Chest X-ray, AP view. Patient: 34 years old, sex M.
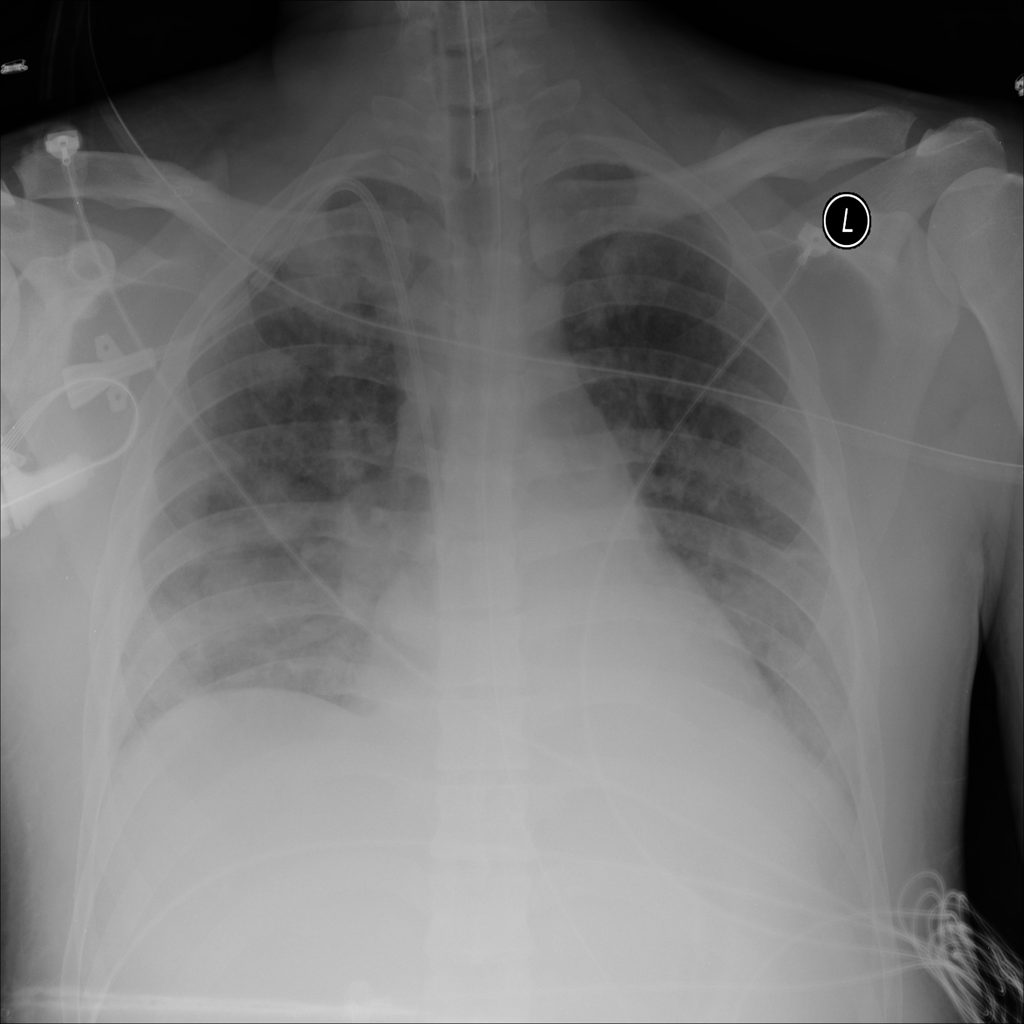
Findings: Atelectasis